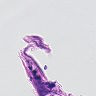
Metastatic tissue present: yes